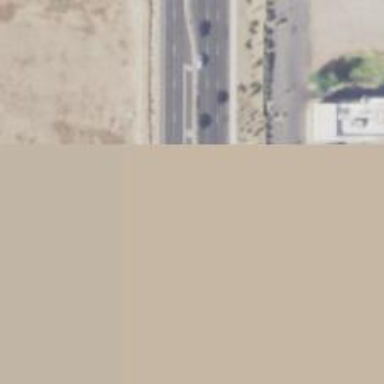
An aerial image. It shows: Solid stop line on the road marking.